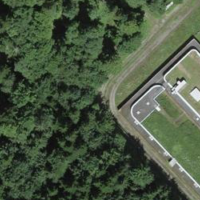
EUNIS habitat code: 44
Species observed at this site:
Juglans regia